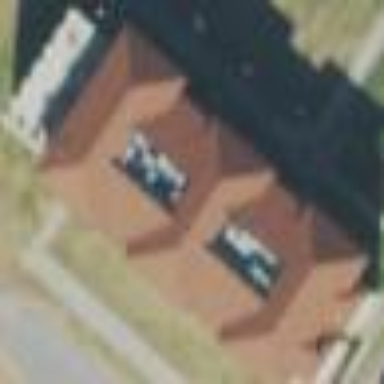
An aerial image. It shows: School building.